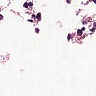
Metastatic tissue present: no